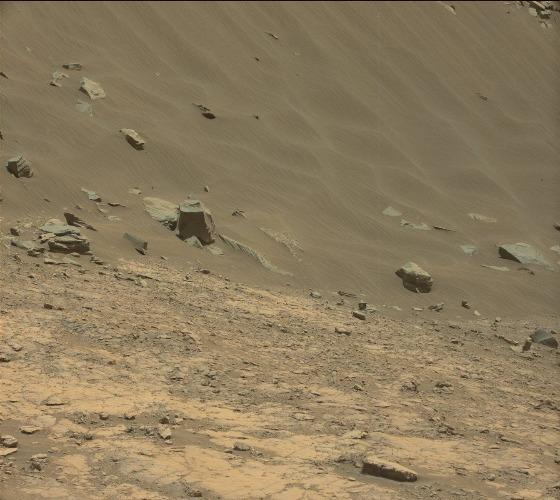
Terrain classes present: Bedrock, Gravel / Sand / Soil, Rock, Shadow